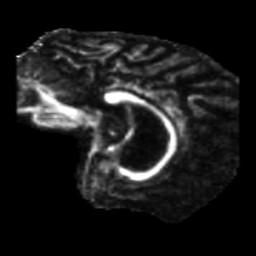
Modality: FA
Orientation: sagittal
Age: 55
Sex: male
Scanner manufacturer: siemens
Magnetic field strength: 3 T
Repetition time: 5.25 s
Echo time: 0.08 s